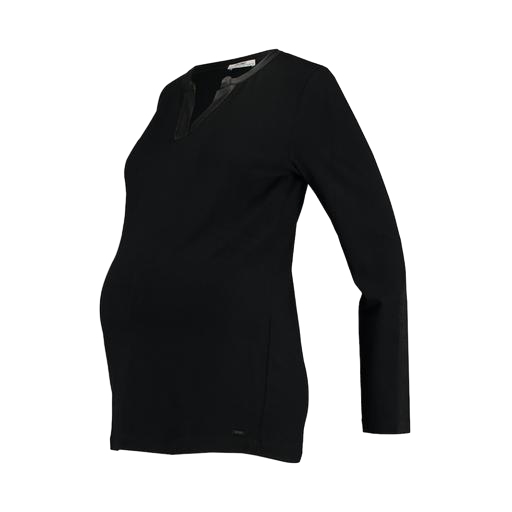
black tall freya contrast binding long sleeve top, black v-neck top only macy, black maternity red, white background